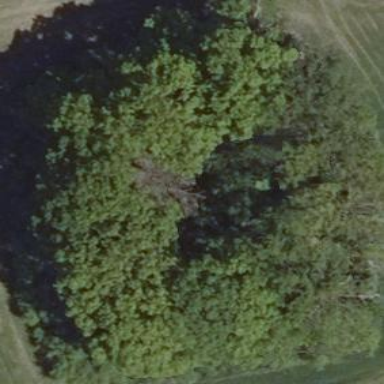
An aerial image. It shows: Woodland consisting of broadleaved trees.